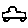
Label: car